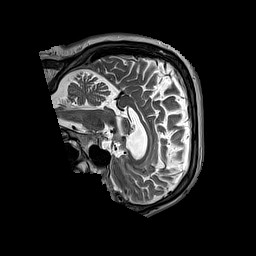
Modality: T2w
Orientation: sagittal
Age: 57
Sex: male
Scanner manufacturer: siemens
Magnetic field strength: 3 T
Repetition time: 3.2 s
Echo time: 0.212 s